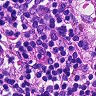
Metastatic tissue present: no